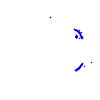
Particle: pion